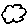
Label: cloud